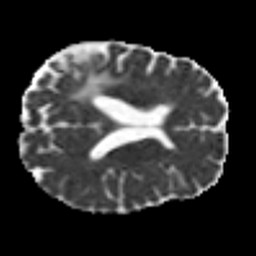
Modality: MD
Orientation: axial
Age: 49
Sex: male
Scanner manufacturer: siemens
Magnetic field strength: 3 T
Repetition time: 7.3 s
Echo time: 0.087 s